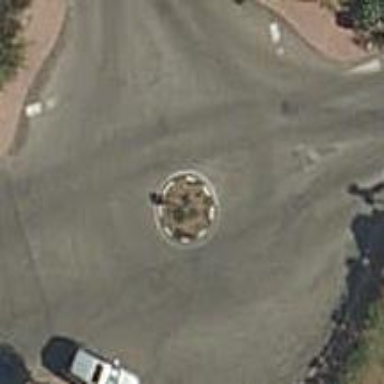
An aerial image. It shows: Mini roundabout on the road.